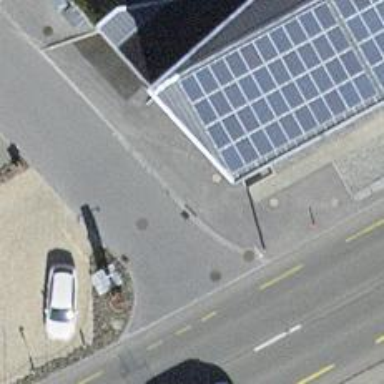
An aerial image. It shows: Fuel station.